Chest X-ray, PA view. Patient: 25 years old, sex M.
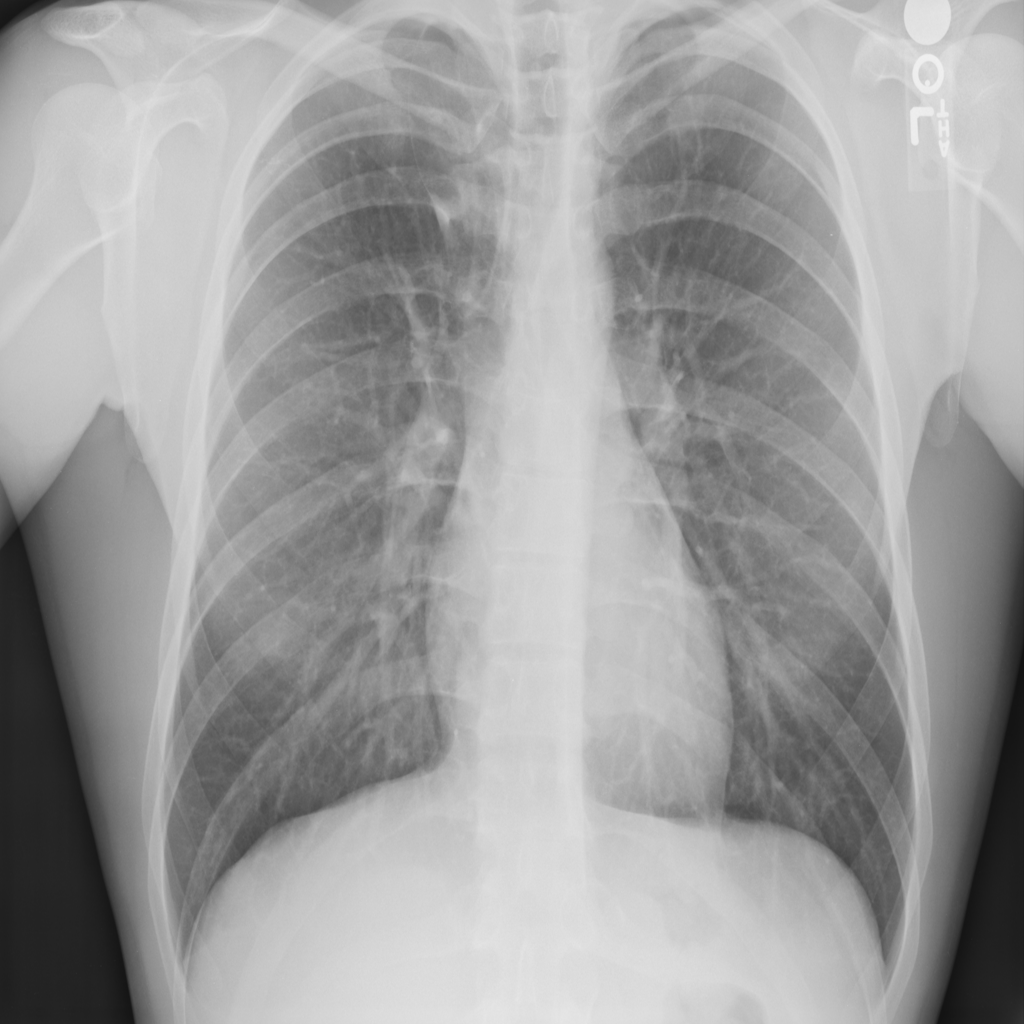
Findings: No Finding